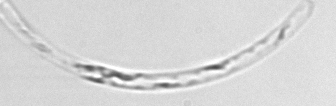
Label: Guinardia_striata